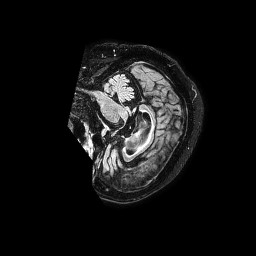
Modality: FLAIR
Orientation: sagittal
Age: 75
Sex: female
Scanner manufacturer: philips
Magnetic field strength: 1.5 T
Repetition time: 4.8 s
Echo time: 0.3 s